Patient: sex F, age 54
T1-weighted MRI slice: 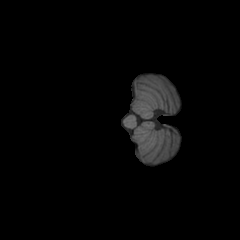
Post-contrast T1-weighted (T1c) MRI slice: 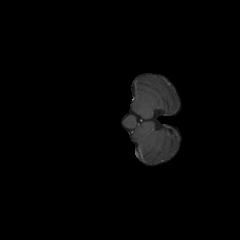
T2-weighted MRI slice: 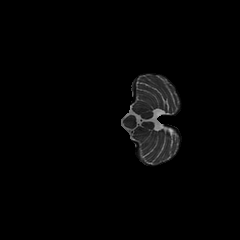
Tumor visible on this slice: no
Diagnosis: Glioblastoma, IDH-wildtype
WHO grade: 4